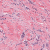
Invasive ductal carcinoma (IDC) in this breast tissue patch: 0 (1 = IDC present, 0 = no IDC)